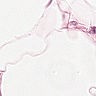
Metastatic tissue present: no